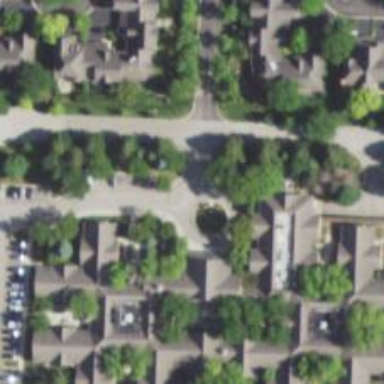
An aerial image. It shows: Living street.